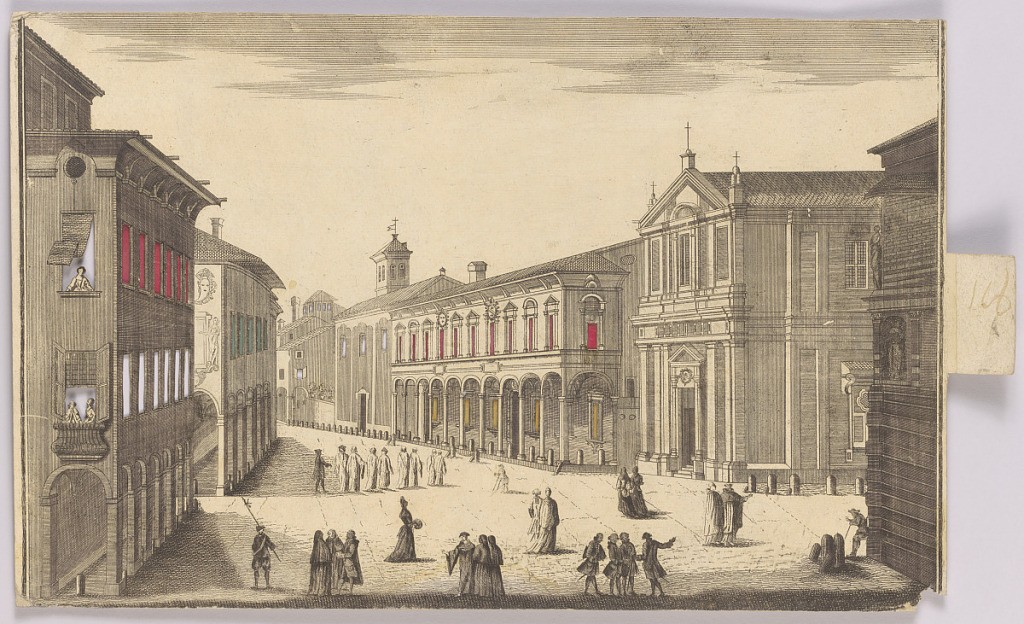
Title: Peep-Show Print
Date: mid-18th century
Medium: Engraving and brush and wash on paper
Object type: Print
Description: Peep-show print